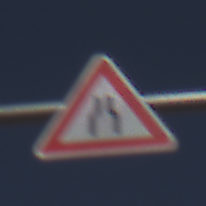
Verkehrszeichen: VerengteFahrbahn
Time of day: Midday
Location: Outdoor (RoadRail)
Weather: Clear
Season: Summer
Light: Natural